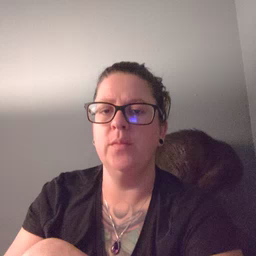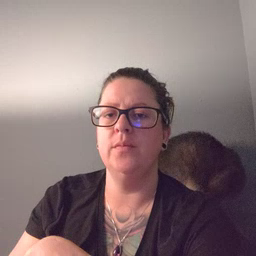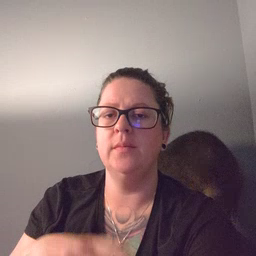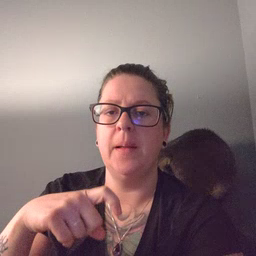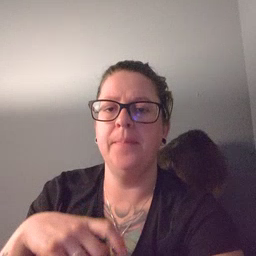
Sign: time